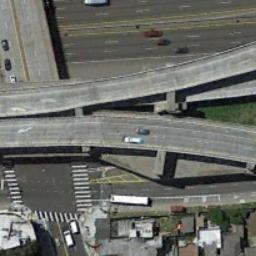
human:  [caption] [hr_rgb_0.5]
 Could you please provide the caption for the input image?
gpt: The overpass is next to some houses .

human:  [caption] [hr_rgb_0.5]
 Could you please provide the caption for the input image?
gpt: Many buildings of different shapes and sizes are beside the overpass .

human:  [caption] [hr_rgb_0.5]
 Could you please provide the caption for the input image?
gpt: The overpass is over the roads and some buildings are next to the overpass .

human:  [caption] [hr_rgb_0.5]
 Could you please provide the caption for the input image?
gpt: An overpass is above the road .

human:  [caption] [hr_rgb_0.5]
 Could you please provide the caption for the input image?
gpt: There are some buildings beside the overpass .